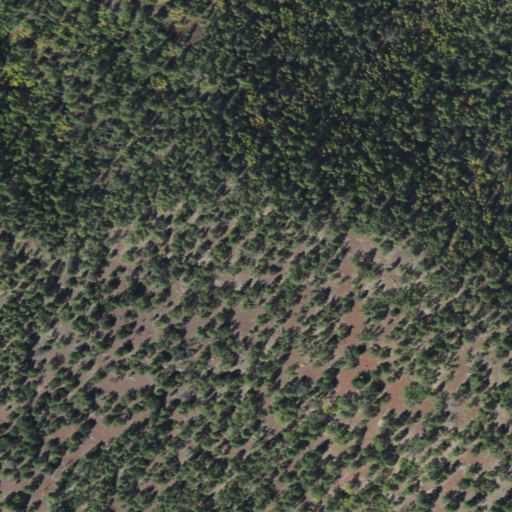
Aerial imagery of mountain in Arizona named Seven Bar K Hill containing only evergreen forest